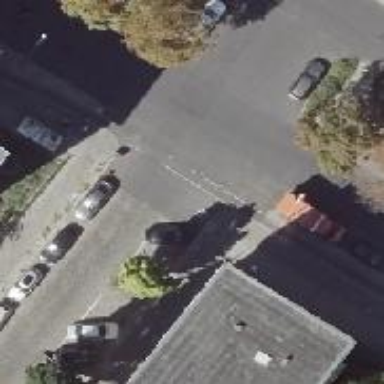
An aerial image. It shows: Residential road with separate sidewalk.